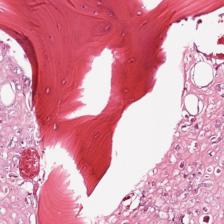
Label: Viable